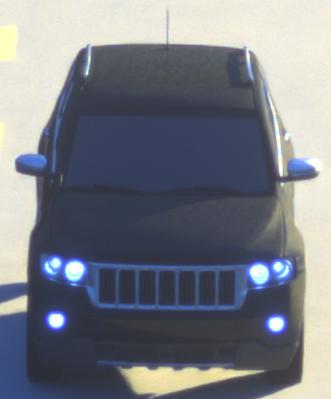
Make: Jeep
Model: Grand Cherokee
Detailed model: WK2
Model produced from: 2010
Model produced until: 2021
Doors: 5
Color: black
Road condition: dry road
Daytime: sunrise or sunset
Contrast: medium contrast